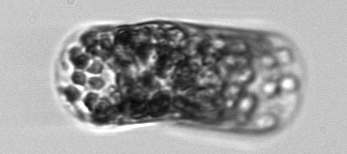
Label: Guinardia_flaccida